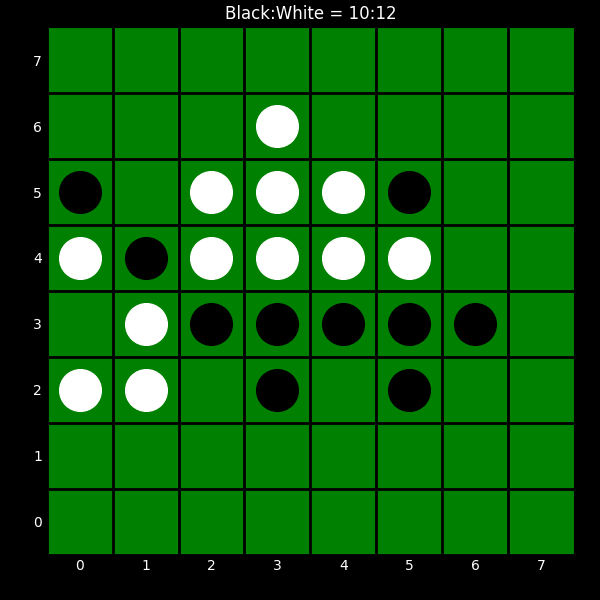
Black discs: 10
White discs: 12